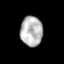
Tissue: prostate
Cell type: T cells
Senescence score: 0.3402
Nuclear area (px): 650
Mean DAPI intensity: 183.398